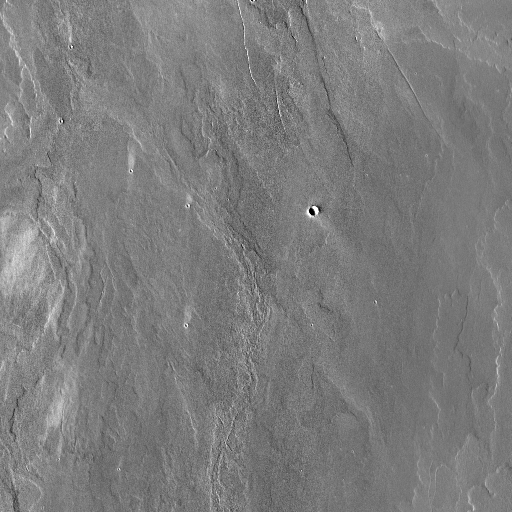
Crater classes present: Background, Other